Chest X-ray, PA view. Patient: 57 years old, sex M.
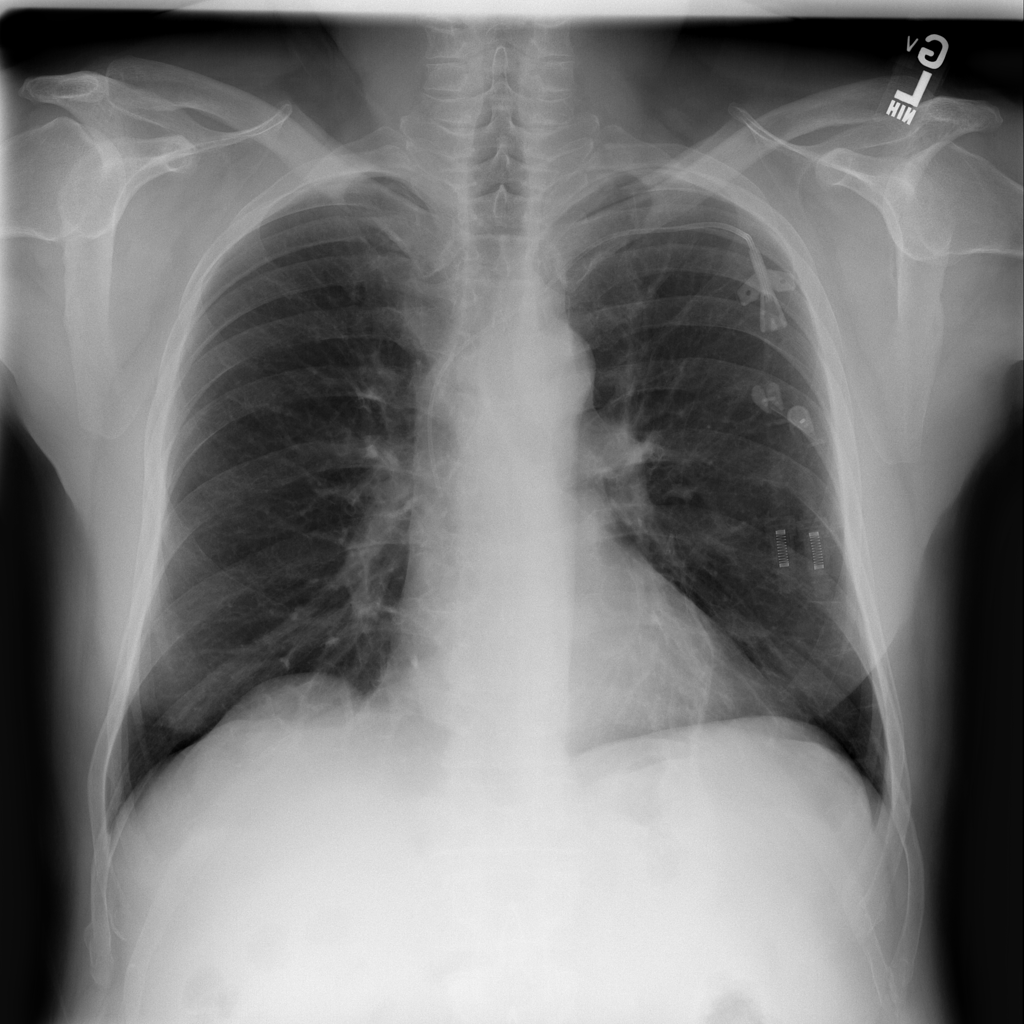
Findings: No Finding